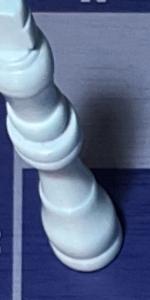
Label: King_White